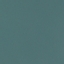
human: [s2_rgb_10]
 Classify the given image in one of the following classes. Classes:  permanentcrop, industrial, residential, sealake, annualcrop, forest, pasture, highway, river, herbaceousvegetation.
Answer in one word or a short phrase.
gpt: SeaLake